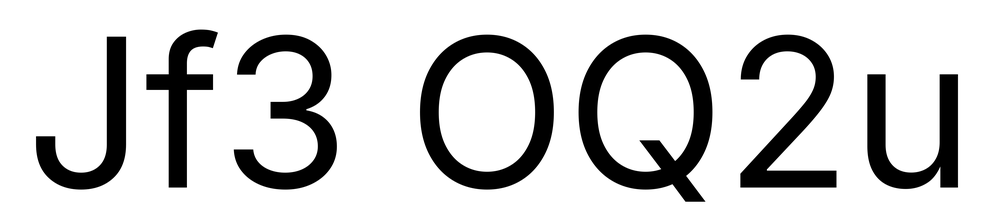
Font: Inter_Regular